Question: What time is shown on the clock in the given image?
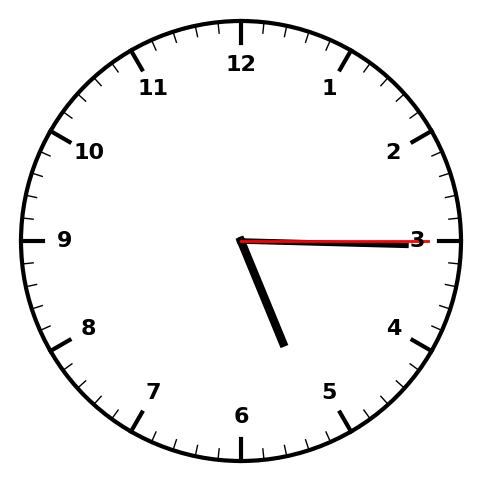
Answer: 05:15:15